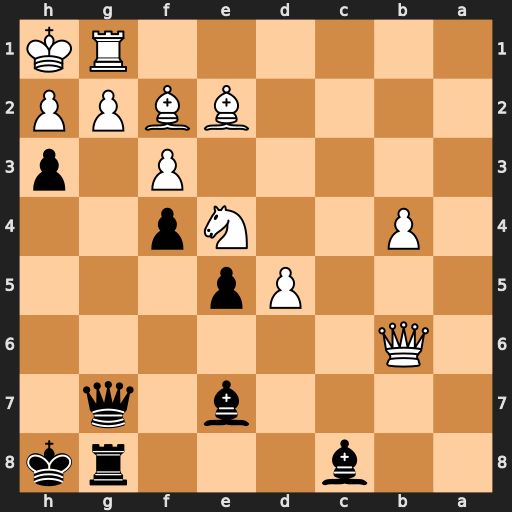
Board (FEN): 2b3rk/4b1q1/1Q6/3Pp3/1P2Np2/5P1p/4BBPP/6RK
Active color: b
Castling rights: -
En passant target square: -
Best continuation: hxg2+ Rxg2 Qxg2#